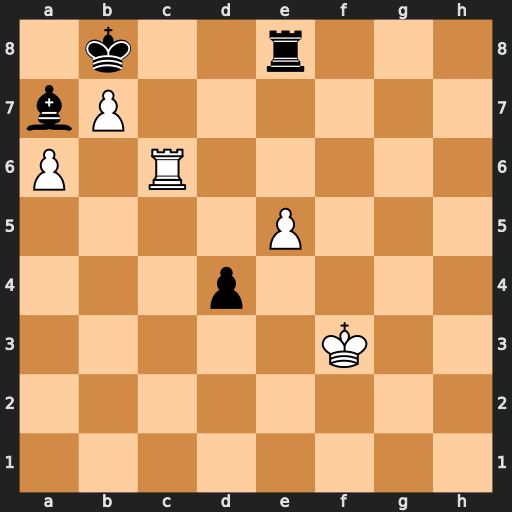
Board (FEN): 1k2r3/bP6/P1R5/4P3/3p4/5K2/8/8
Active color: w
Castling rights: -
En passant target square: -
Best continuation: e6 d3 e7 d2 Rc8+